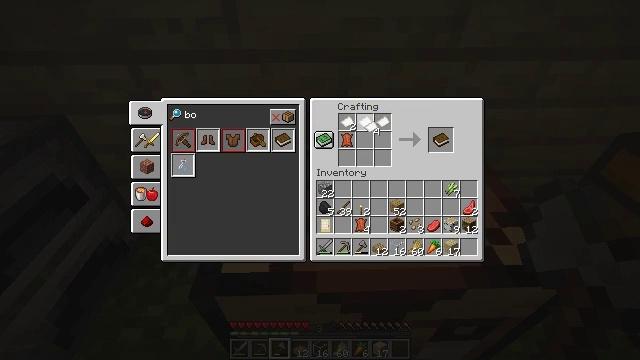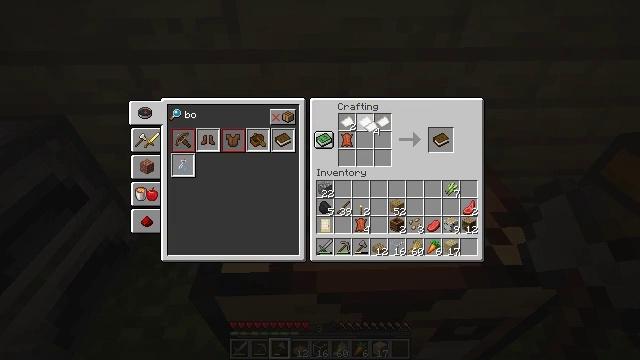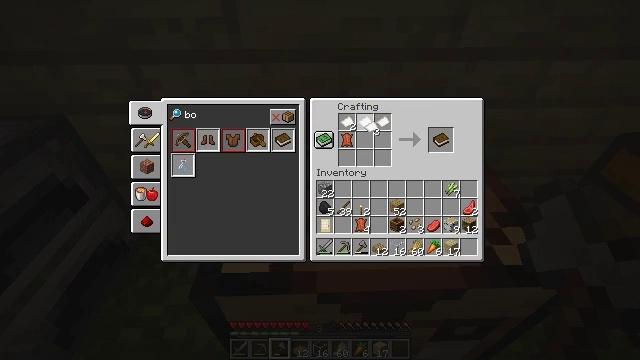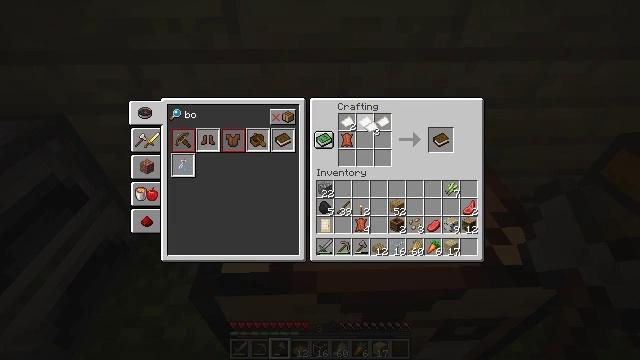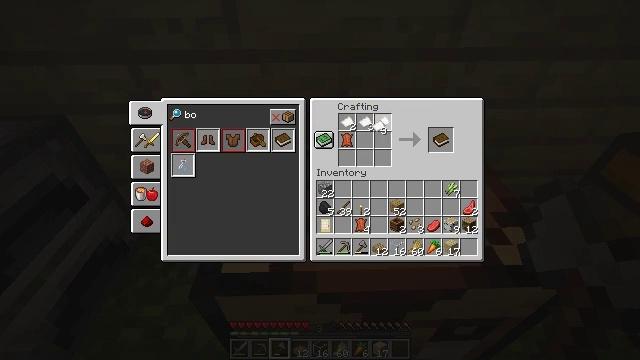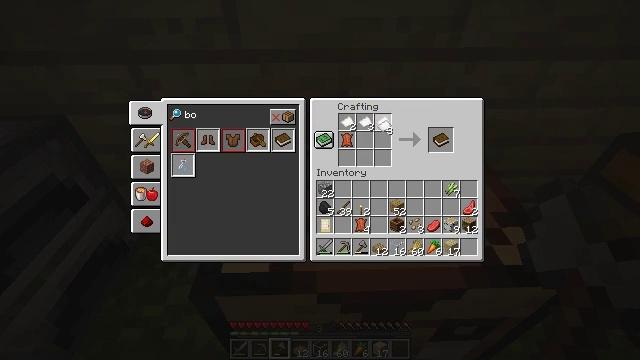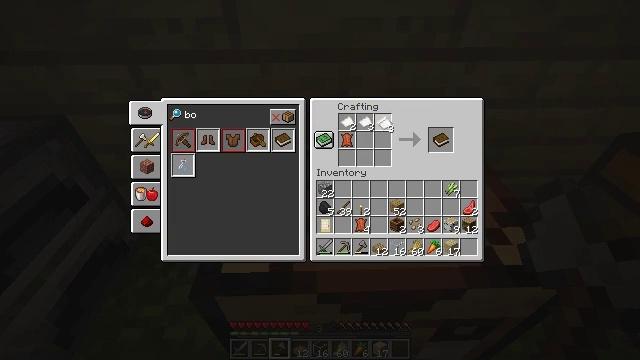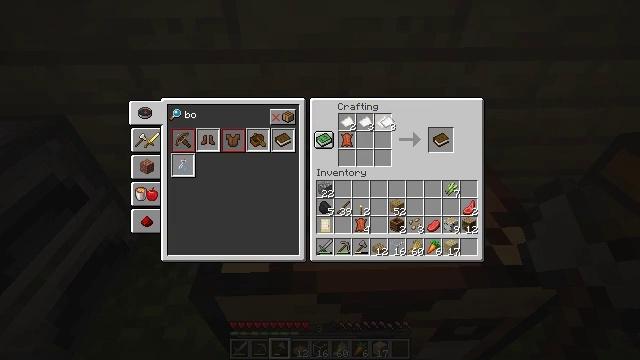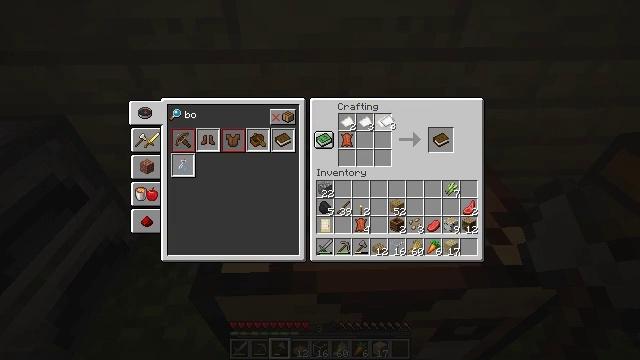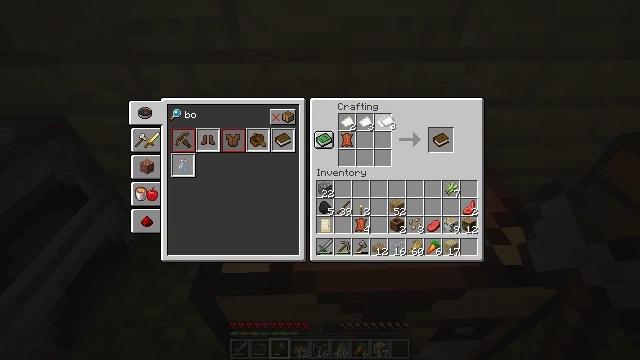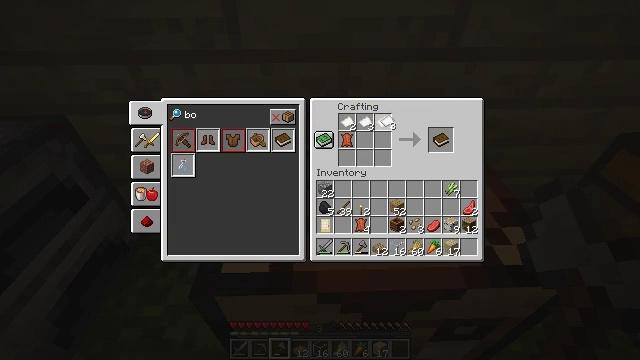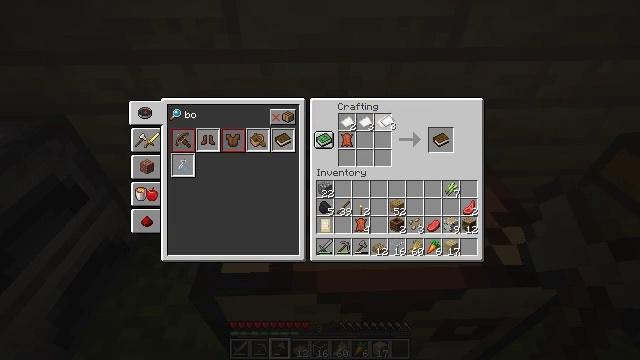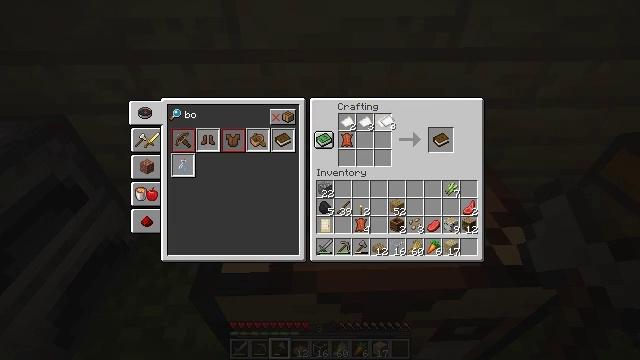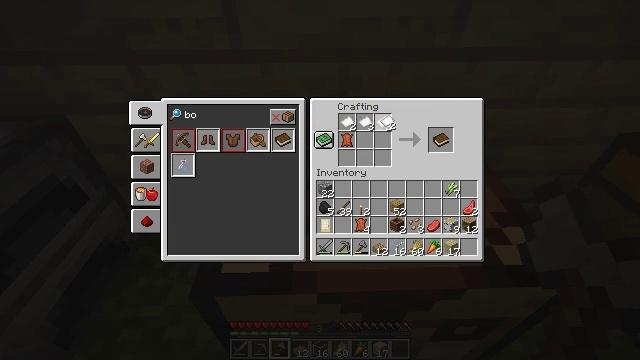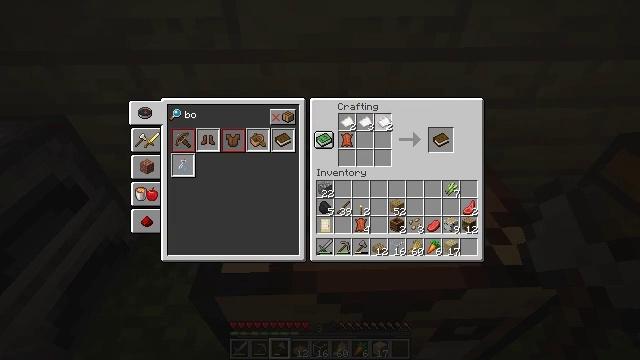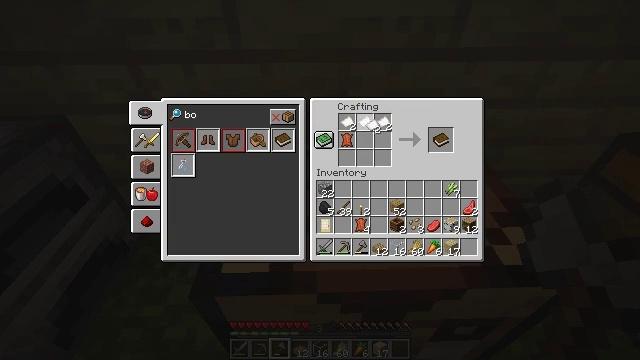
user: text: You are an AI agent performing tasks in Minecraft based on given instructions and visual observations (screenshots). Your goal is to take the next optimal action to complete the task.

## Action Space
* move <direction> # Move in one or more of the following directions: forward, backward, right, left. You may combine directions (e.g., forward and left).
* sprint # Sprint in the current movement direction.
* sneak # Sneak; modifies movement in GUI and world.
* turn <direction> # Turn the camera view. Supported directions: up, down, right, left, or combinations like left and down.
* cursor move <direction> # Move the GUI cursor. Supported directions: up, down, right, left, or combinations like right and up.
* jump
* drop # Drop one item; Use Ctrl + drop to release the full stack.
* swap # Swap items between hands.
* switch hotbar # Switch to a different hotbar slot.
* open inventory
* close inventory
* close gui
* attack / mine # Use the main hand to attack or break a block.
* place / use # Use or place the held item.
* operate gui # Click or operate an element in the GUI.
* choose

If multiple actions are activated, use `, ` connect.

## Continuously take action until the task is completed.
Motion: motion action
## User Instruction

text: Use the crafting table to create a book.
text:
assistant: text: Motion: choose
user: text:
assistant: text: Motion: no_op
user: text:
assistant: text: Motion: no_op
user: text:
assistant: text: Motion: cursor move right
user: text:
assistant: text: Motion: no_op
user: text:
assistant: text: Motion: no_op
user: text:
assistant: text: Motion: no_op
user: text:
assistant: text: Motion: no_op
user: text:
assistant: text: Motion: no_op
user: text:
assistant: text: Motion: choose
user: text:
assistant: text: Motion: choose
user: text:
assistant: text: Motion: choose
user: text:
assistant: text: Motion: no_op
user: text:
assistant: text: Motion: no_op
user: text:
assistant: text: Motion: cursor move left
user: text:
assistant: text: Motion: no_op
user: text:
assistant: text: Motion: cursor move left
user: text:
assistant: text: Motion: no_op
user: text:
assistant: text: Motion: no_op
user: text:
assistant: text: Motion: no_op
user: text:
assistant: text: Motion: no_op
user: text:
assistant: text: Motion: no_op
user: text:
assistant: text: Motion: no_op
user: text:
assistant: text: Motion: no_op
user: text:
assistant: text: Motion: no_op
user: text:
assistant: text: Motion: no_op
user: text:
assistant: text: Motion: choose
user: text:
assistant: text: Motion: choose
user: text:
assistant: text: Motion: choose
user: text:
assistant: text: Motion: choose